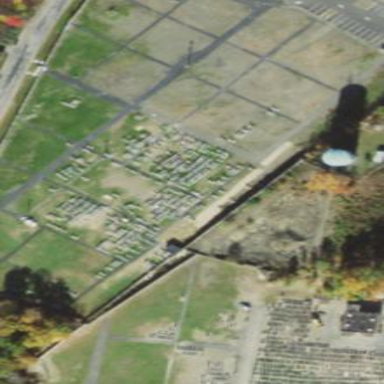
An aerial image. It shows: Cemetery.